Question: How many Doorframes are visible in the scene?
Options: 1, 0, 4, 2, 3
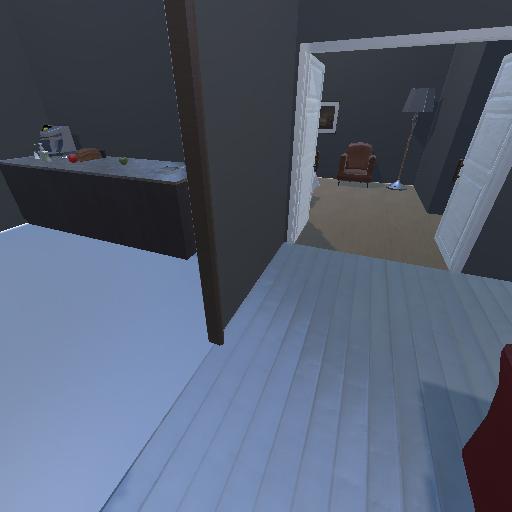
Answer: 1